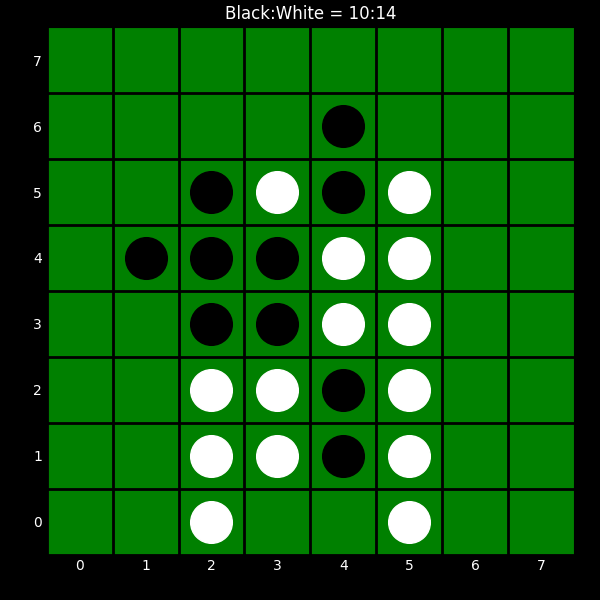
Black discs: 10
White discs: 14